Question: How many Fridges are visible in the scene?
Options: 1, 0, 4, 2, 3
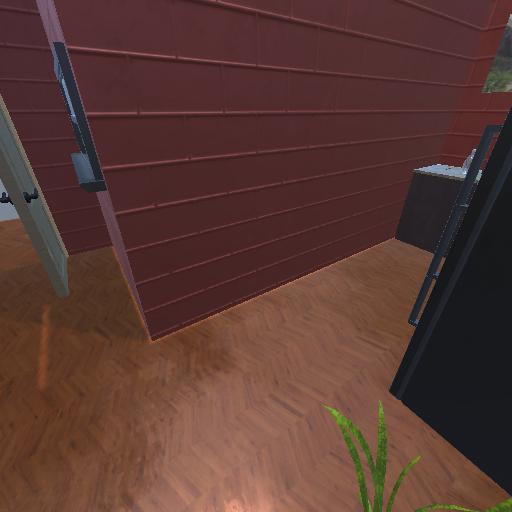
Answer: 1